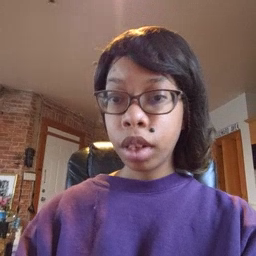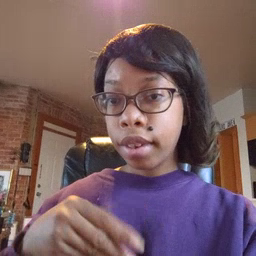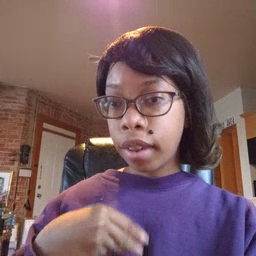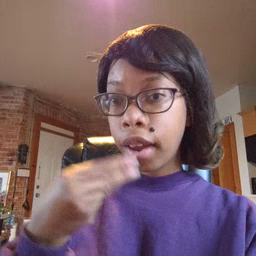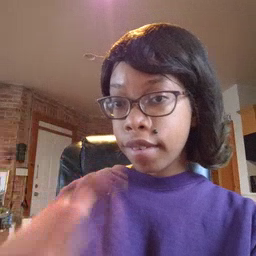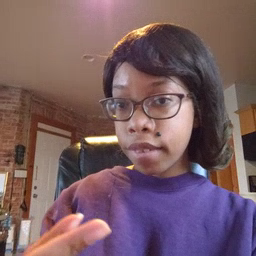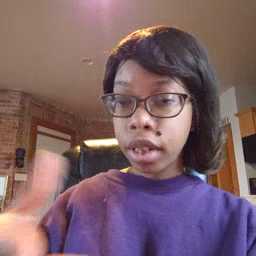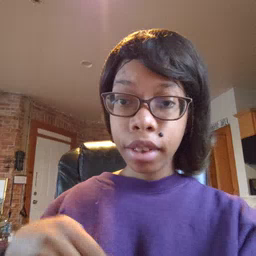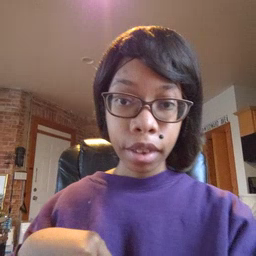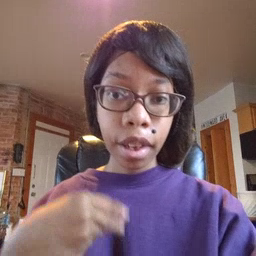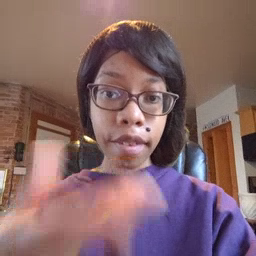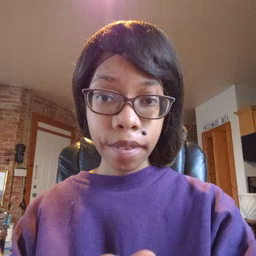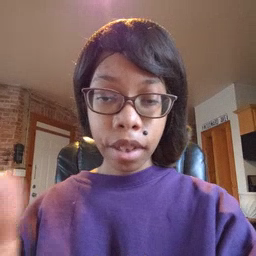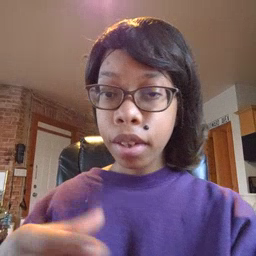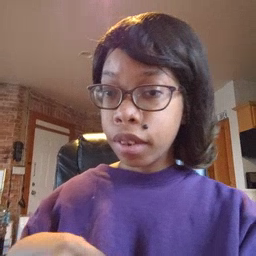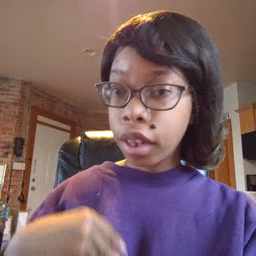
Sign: give